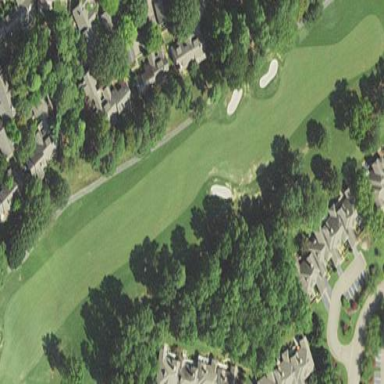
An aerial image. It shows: Grassy area designated as golf fairway.